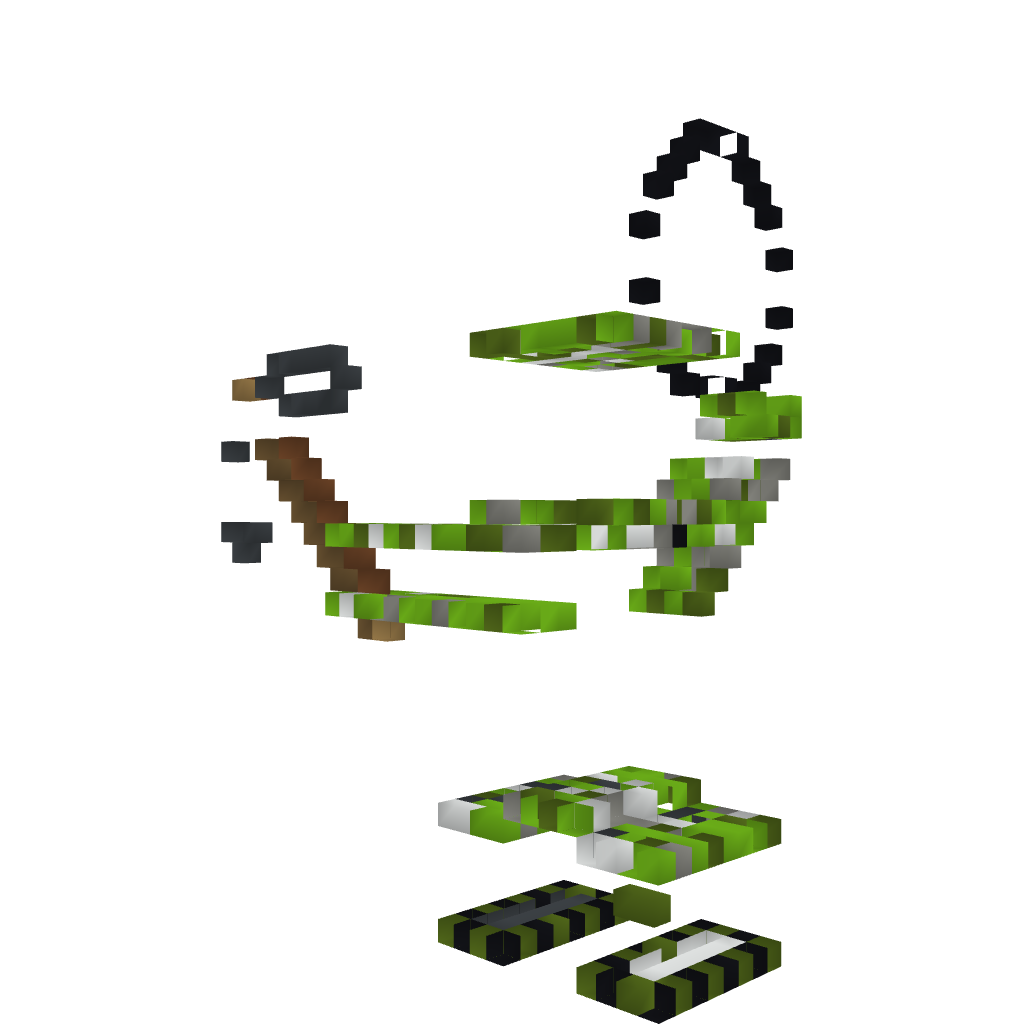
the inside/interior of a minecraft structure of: Creeper Revenge